Question: I have a strange problem with OpenCV. Here's the code:
'''
cv::Mat cvSideDepthImage1(150, 150, CV_8UC1, cv::Scalar(100));
cv::imshow("side1", cvSideDepthImage1);
'''
Based on the <URL>.
Instead I get this:

What am I doing wrong?
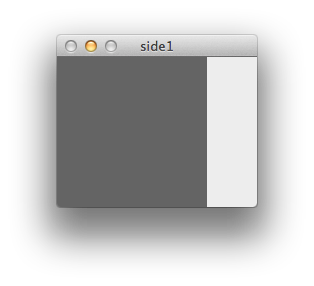
Answer: This seems to be a bug in OpenCV on OS X.
I have reported it <URL>.